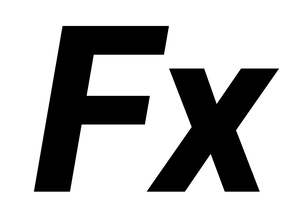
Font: Roboto-Italic_ExtraBold_Italic